Chest X-ray. View position: AP
Patient age: 51
Patient sex: F
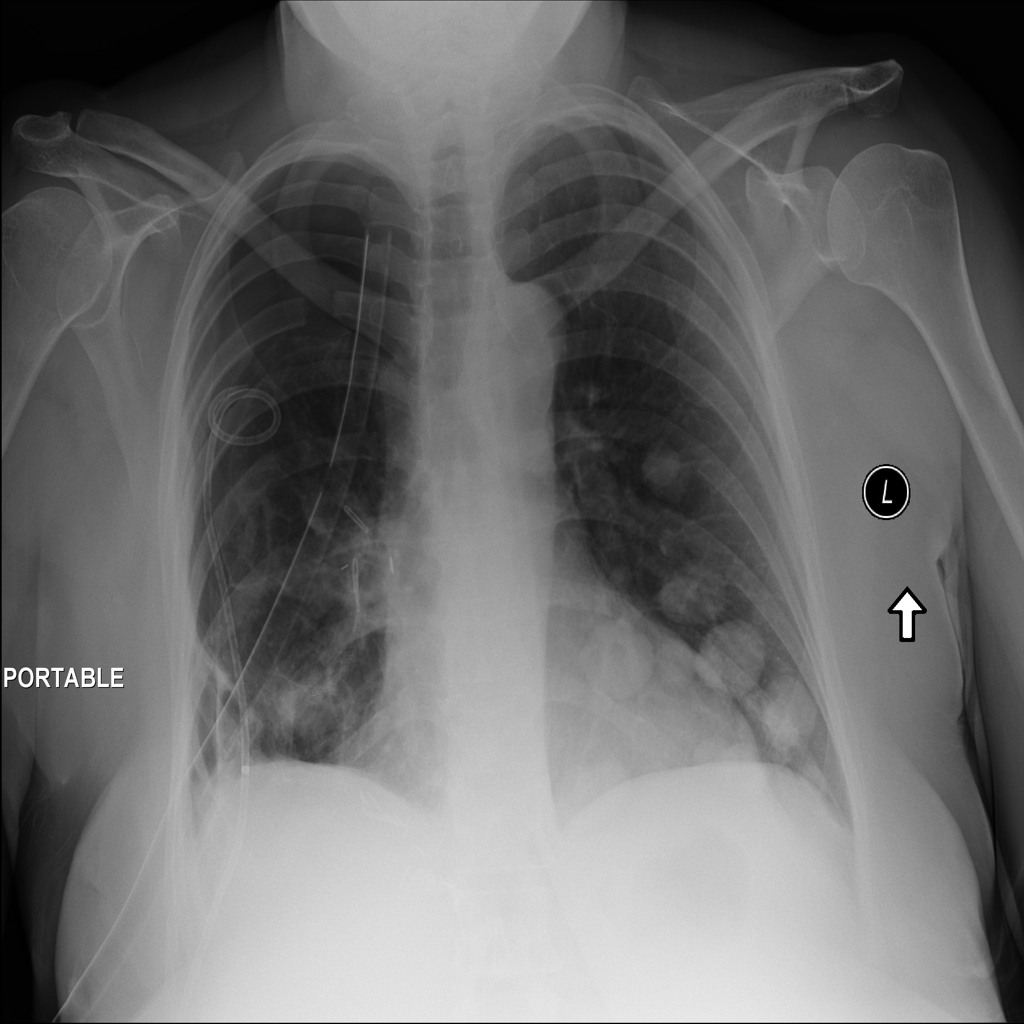
Finding: Pneumothorax